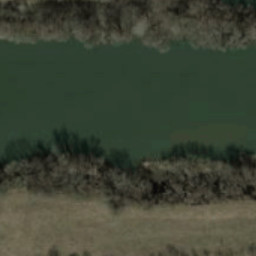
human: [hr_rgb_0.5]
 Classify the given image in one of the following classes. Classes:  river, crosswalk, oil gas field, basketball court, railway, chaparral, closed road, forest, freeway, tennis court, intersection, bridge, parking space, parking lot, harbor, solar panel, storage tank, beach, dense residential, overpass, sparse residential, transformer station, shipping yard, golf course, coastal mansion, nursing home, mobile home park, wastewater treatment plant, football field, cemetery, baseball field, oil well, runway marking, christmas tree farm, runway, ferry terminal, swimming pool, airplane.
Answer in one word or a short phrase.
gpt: river